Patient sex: M
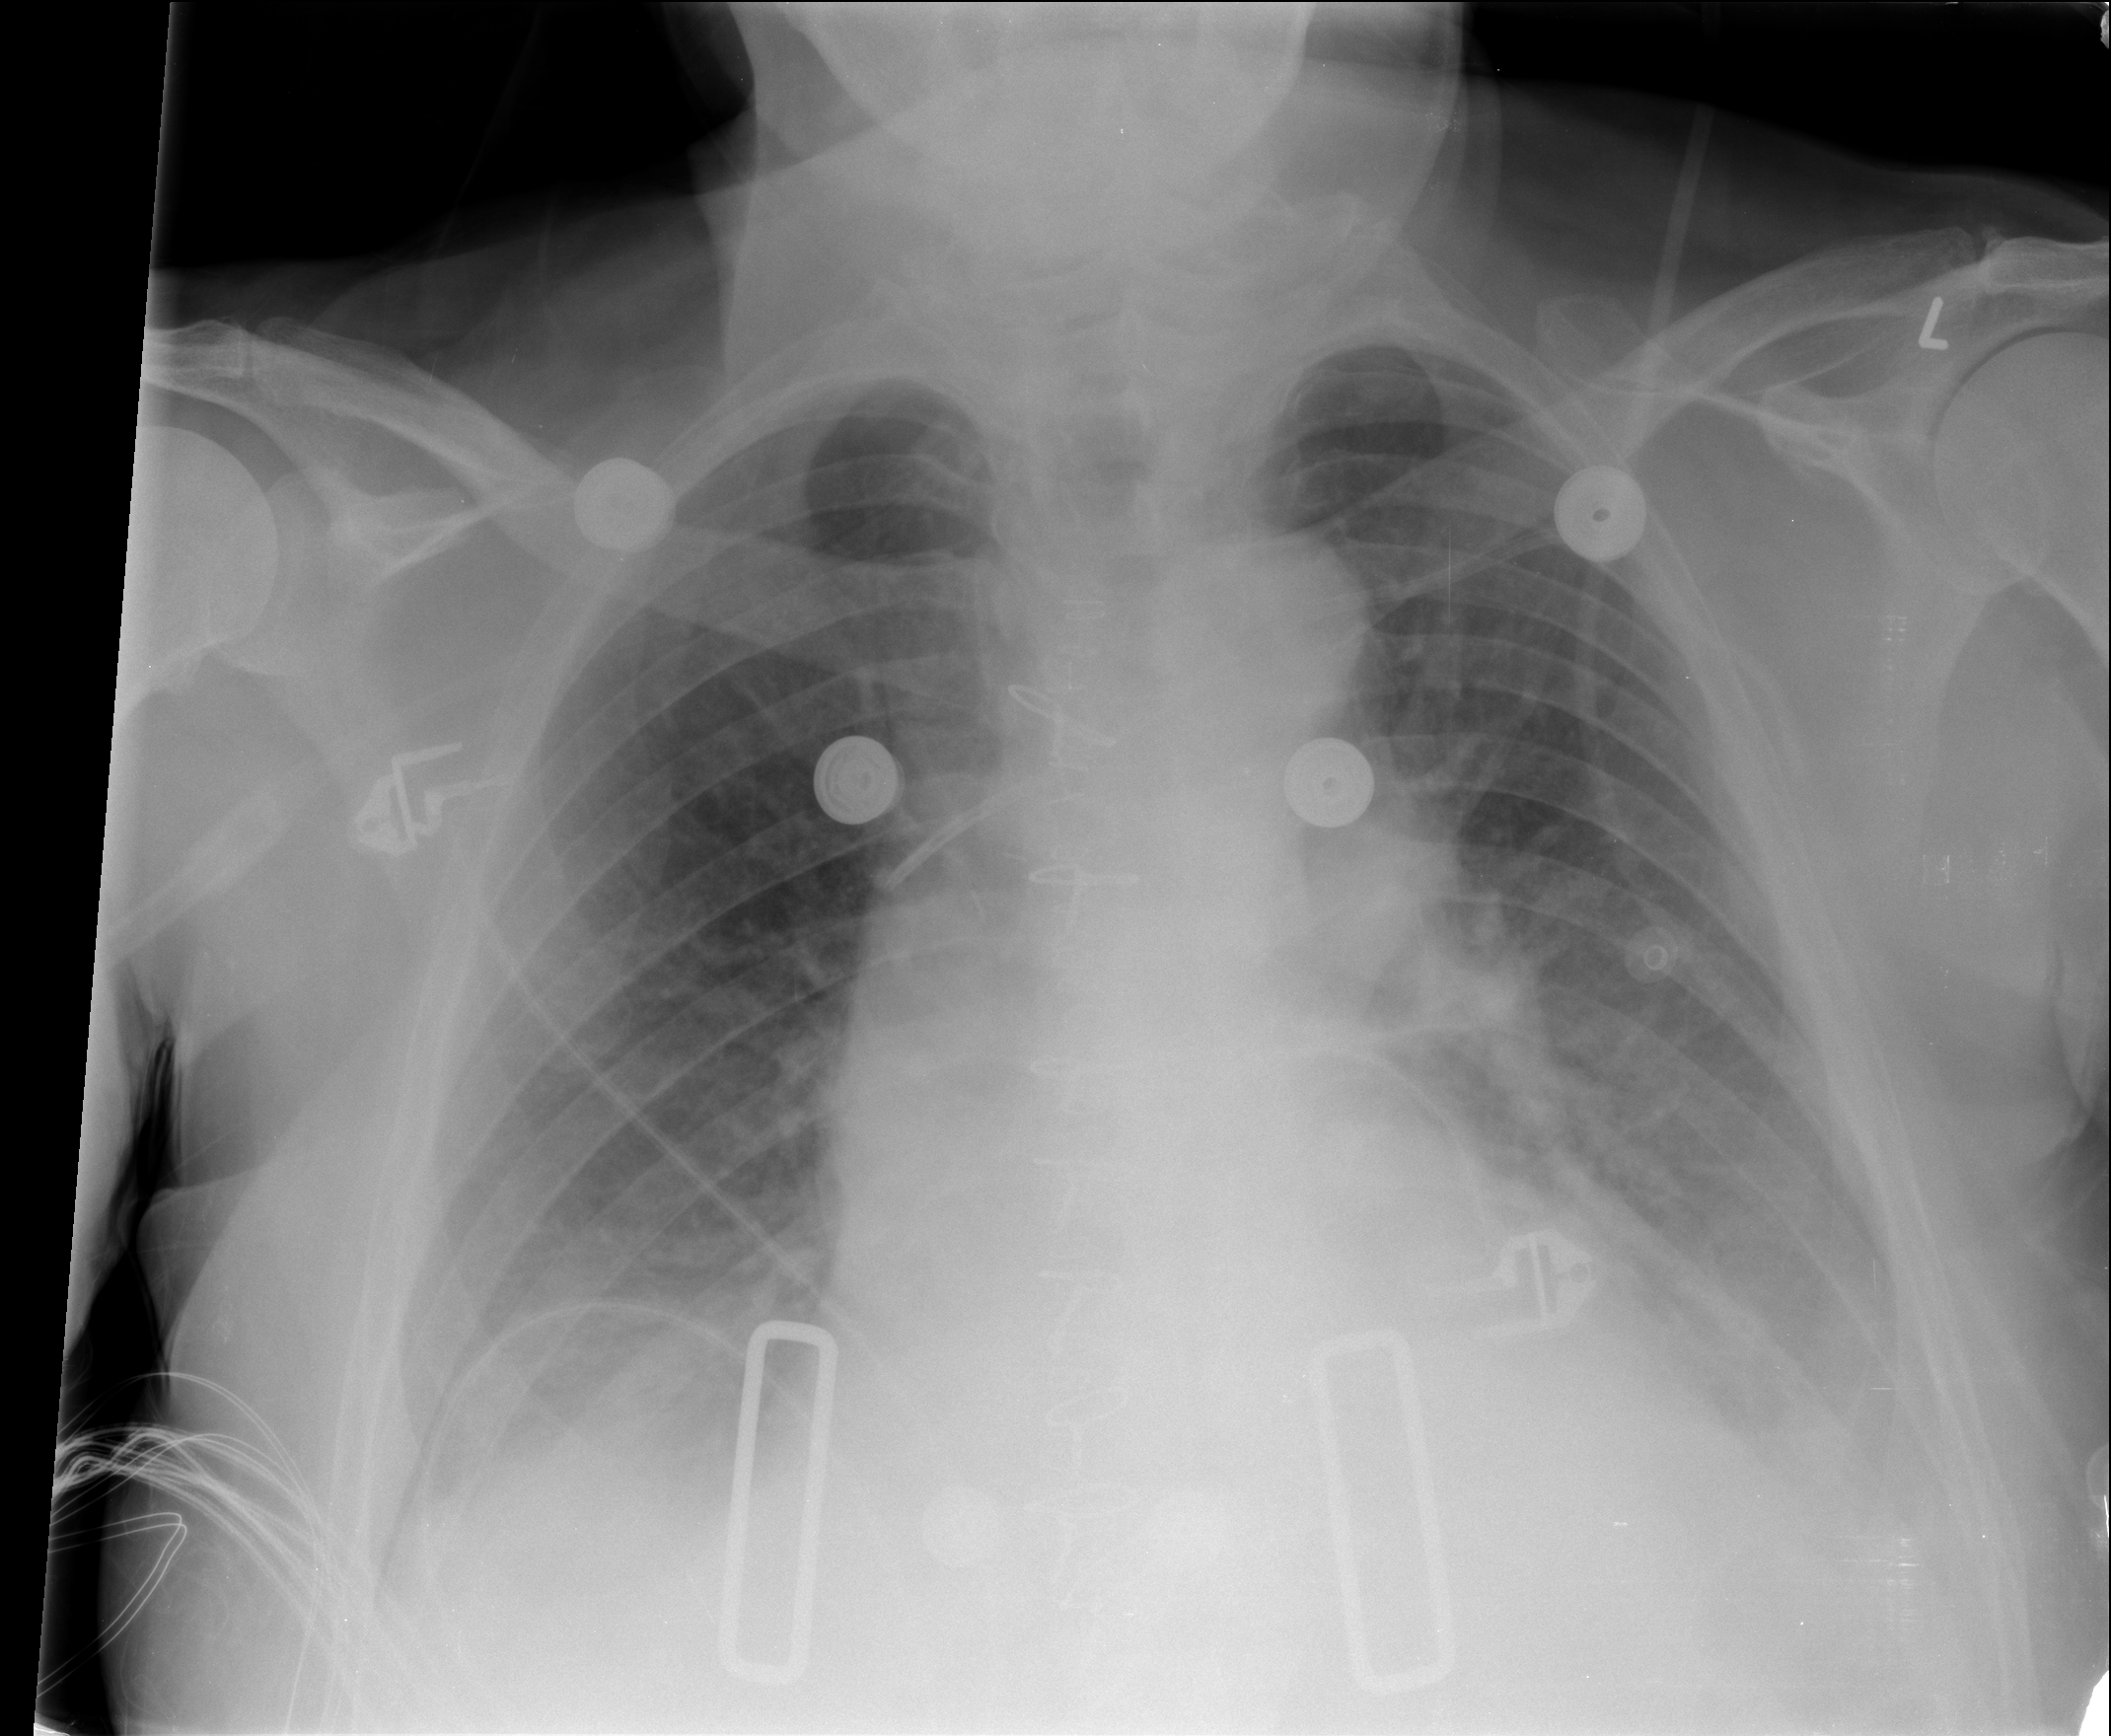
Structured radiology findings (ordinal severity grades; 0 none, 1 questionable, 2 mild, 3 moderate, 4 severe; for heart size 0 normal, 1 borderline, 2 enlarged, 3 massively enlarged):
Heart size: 1
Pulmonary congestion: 2
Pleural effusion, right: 2
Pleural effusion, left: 2
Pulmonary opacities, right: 0
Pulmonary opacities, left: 0
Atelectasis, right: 2
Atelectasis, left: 2